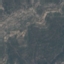
Label: HerbaceousVegetation